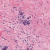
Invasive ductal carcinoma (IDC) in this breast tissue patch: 0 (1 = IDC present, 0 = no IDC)